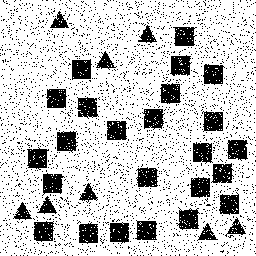
Squares: 24
Triangles: 8
Stars: 0
Total shapes: 32